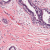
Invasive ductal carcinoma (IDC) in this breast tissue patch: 0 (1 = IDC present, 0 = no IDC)